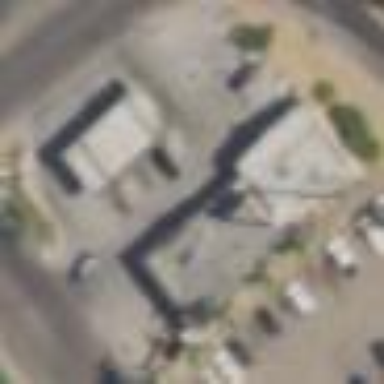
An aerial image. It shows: Commercial area with car repair shop.